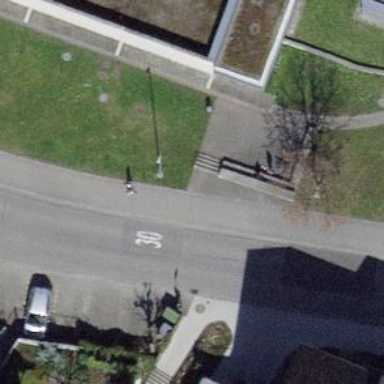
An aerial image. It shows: Public transport stop position.